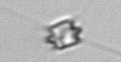
Label: Chaetoceros_didymus